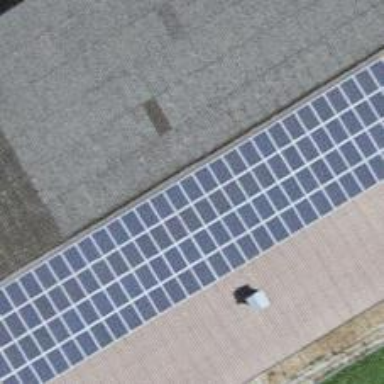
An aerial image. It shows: Solar power generator using photovoltaic method with solar photovoltaic panel types.